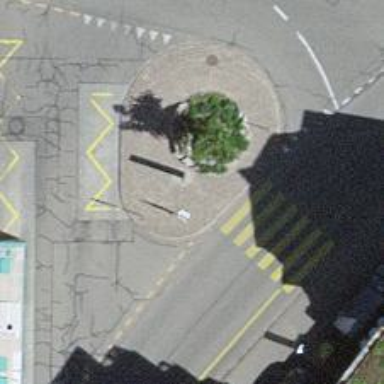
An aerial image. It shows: Post box is visible.